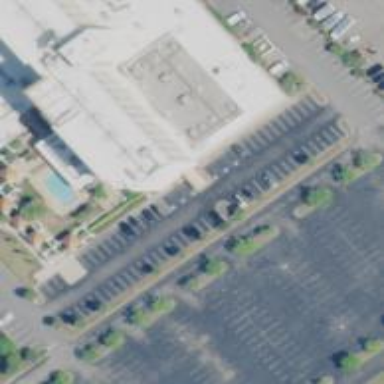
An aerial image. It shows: Parking aisle designated as service road.